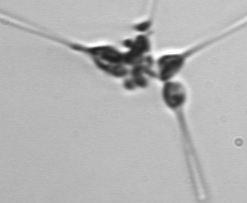
Label: Asterionellopsis_glacialis